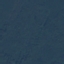
Land use / land cover: Forest